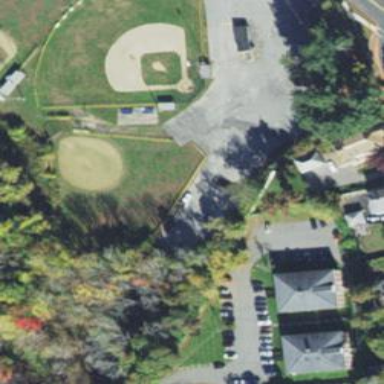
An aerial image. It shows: Baseball pitch for leisure land.